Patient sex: M
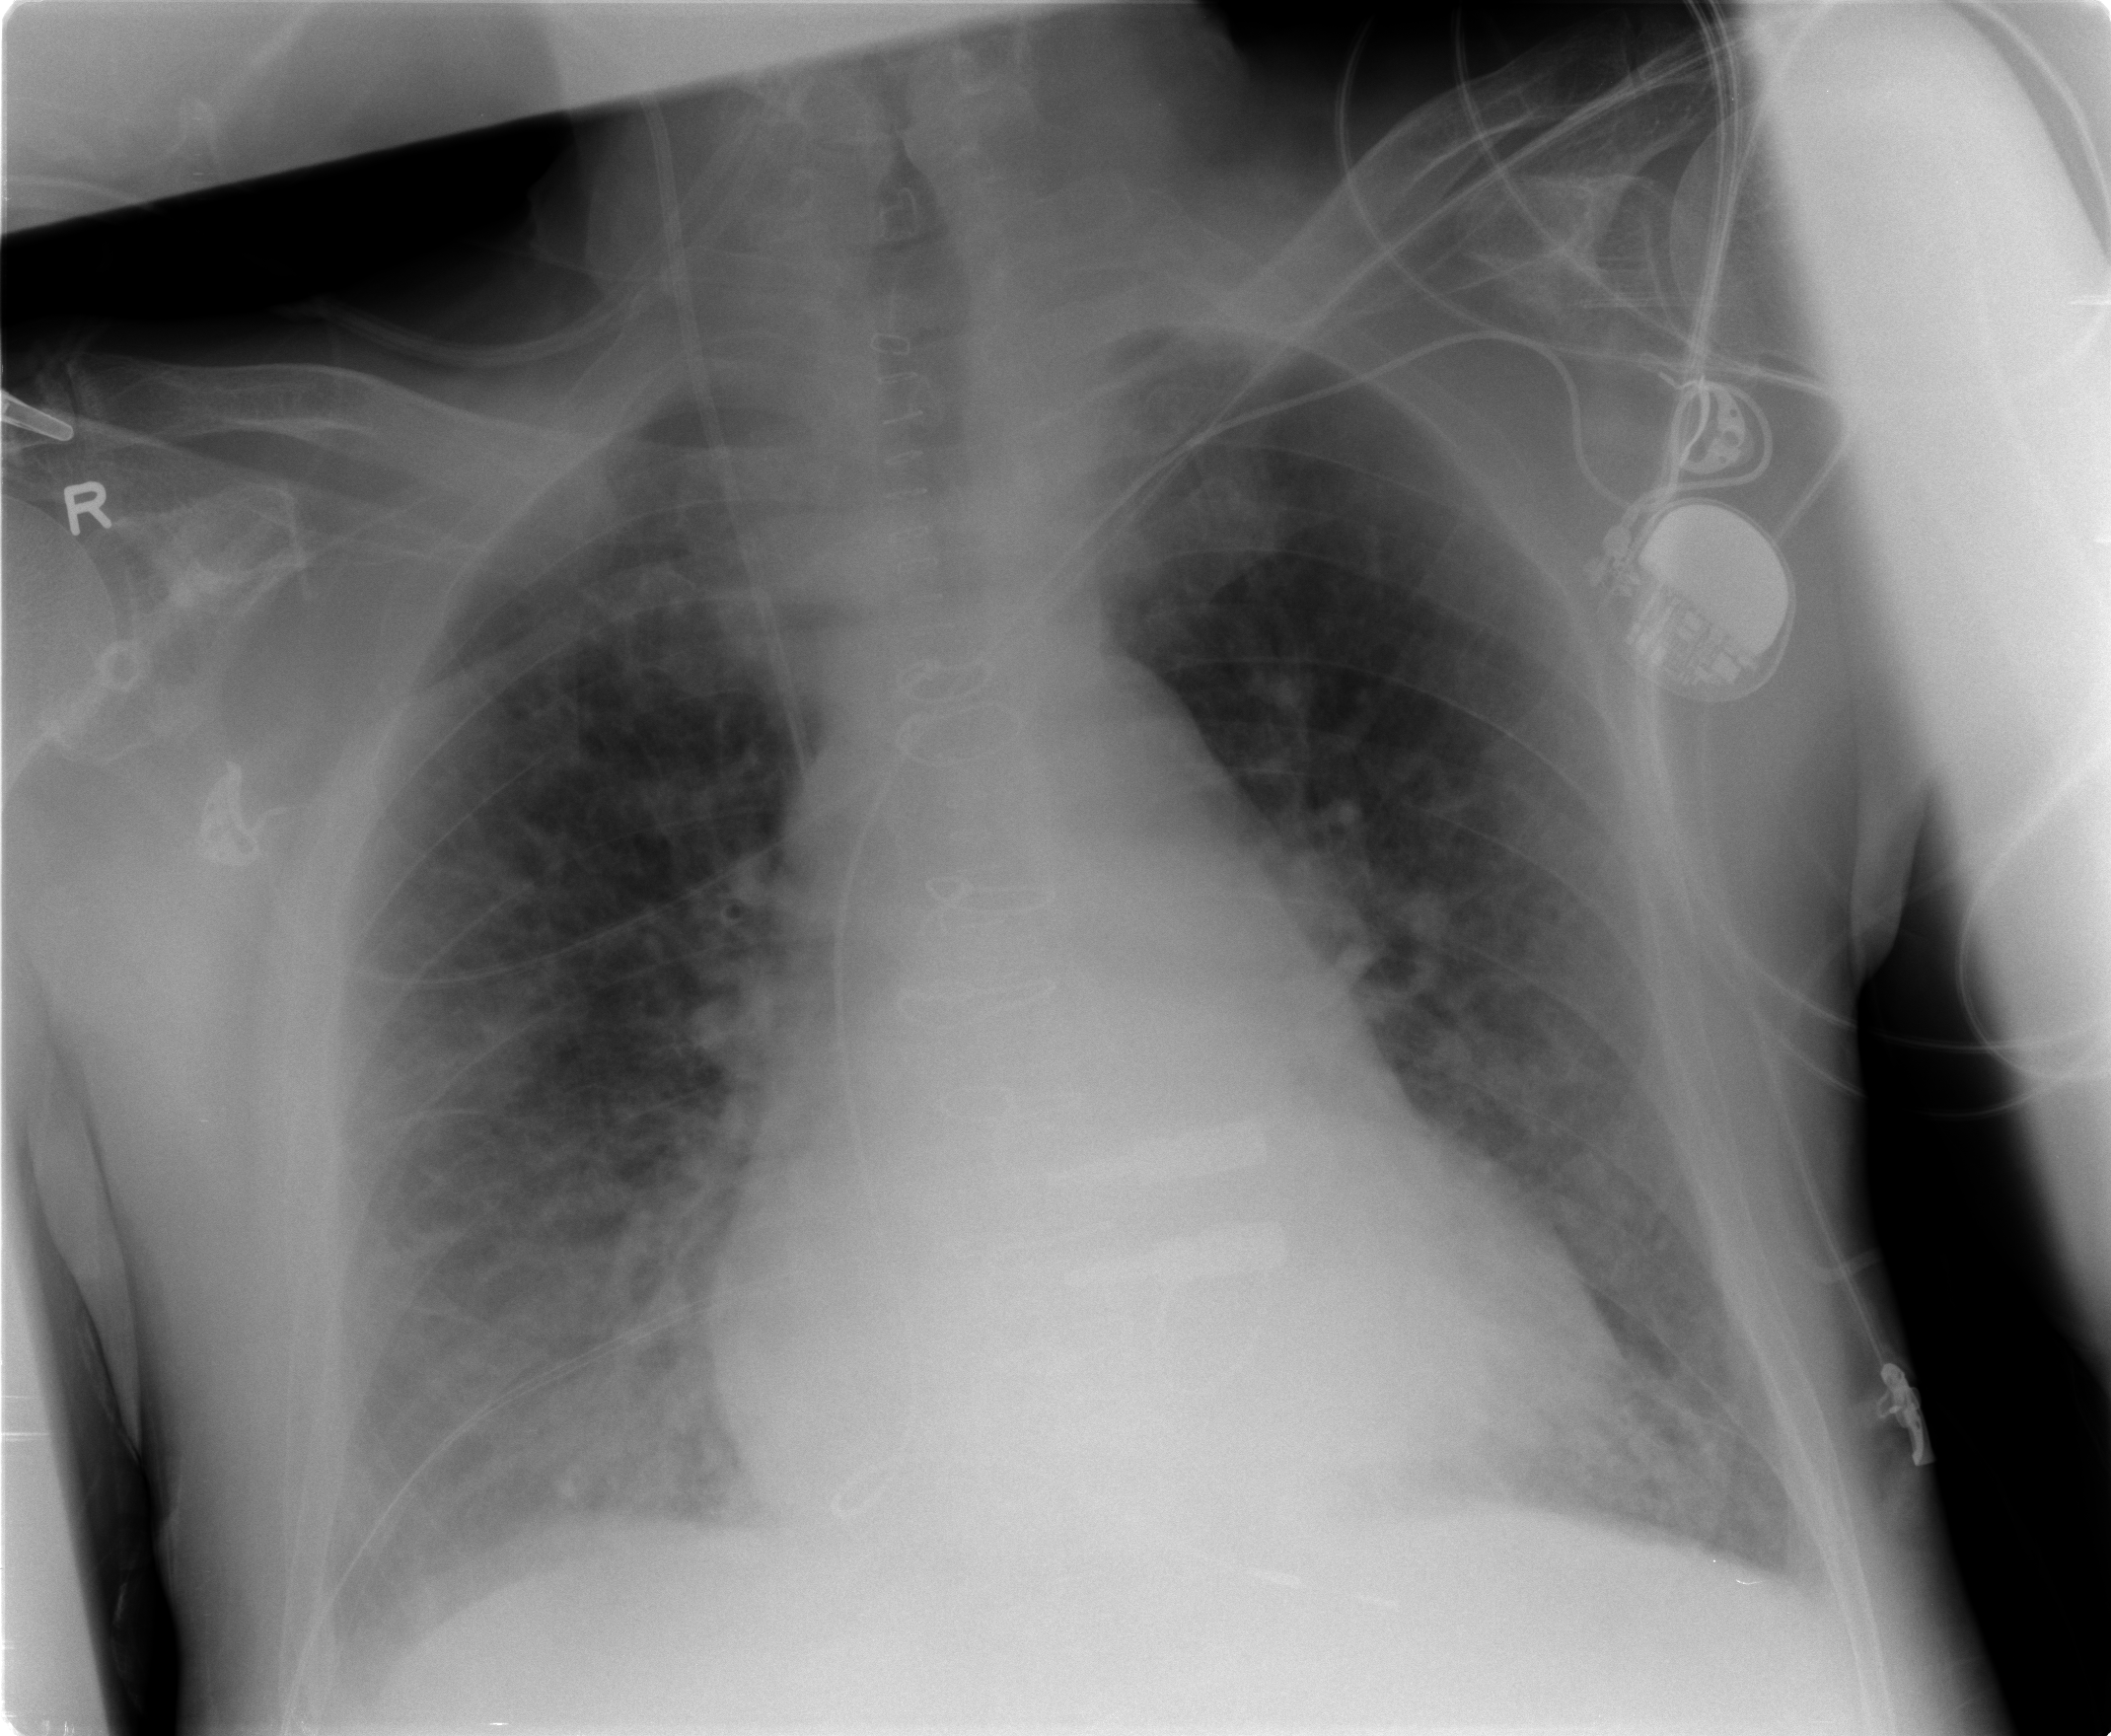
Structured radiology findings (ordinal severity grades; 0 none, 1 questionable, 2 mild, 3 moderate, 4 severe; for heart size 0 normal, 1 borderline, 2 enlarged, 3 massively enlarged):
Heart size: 0
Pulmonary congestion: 2
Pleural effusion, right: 1
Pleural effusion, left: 0
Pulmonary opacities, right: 1
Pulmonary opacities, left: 0
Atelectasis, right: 1
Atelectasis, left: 0